Current action and preconditions to check: trajectory_clear

Your task: For each precondition in the list above, predict whether it will hold at this action.

Consider the current scene as observed from the mobile robot's camera, and analyze the predicted future states of all dynamic agents (e.g., people, animals, vehicles, or any moving entities) within the NEXT SECOND.

IMPORTANT: Only answer "very likely" if you are absolutely certain—based on strong, clear evidence—that a dynamic agent will violate the precondition in the predicted future state. Do NOT answer "very likely" for unlikely, ambiguous, or low-probability risks.

Ask yourself for each precondition: Is there a high probability, with clear and convincing evidence, that the predicted future states of any dynamic agent will interfere with the predicted future state of the currently executing action within the NEXT SECOND, causing that precondition to fail?

Assess the risk level based on these predictions. Use "likely" or "very likely" if motions create a clear risk of interference.

Use "neutral" or "improbable" if agents are nearby but their predicted paths are clearly diverging or non-conflicting.

Failure Risk Categories: "very improbable", "improbable", "neutral", "likely", "very likely"

Answer Format: Output ONLY the probability_of_failure value from these categories: "very improbable", "improbable", "neutral", "likely", "very likely"

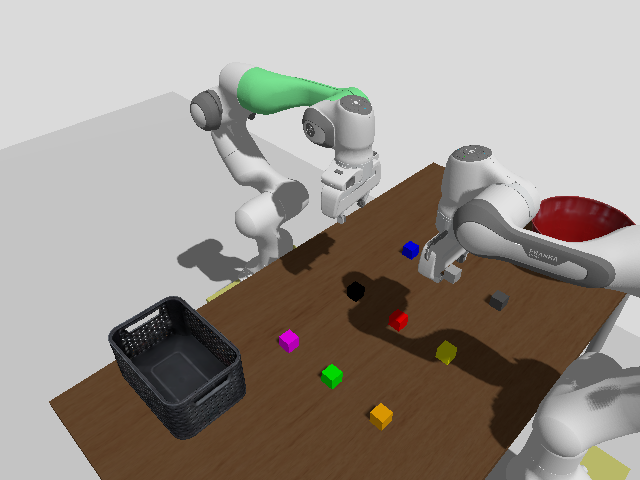

Answer: neutral